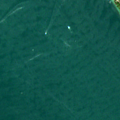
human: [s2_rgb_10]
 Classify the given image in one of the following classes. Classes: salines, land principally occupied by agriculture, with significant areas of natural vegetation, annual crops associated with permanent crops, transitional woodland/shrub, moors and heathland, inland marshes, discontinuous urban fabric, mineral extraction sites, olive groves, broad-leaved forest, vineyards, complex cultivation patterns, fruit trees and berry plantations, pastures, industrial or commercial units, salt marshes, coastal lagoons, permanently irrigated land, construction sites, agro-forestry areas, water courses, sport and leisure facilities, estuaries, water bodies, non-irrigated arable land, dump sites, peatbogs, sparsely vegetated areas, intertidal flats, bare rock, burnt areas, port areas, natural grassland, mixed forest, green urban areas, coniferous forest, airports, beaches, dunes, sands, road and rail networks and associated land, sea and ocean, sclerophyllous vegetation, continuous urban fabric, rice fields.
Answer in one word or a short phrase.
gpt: discontinuous urban fabric, water bodies